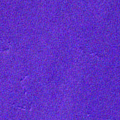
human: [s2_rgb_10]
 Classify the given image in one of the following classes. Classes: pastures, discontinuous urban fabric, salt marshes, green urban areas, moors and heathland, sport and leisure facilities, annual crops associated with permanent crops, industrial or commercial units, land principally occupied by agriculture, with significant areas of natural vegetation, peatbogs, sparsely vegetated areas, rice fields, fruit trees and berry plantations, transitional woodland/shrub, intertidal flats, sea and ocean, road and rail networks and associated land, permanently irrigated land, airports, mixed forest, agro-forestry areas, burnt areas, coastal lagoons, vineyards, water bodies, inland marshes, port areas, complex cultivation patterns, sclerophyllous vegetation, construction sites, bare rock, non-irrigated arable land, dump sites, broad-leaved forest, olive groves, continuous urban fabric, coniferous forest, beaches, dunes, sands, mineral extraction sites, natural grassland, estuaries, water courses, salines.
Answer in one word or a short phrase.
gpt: water bodies